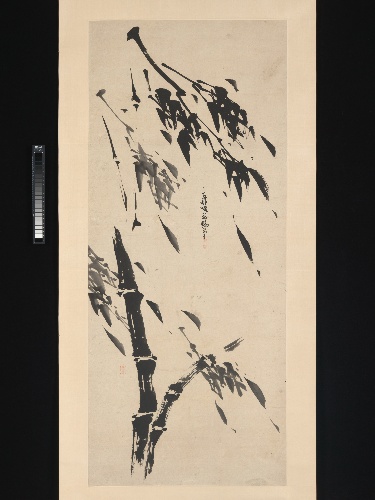
Artist: Taihō Shōkon
Artist bio: 1691–1774
Object type: Hanging scroll
Classification: Paintings
Medium: Hanging scroll; ink on paper
Culture: Japan
Period: Edo period (1615–1868)
Dimensions: Image: 47 1/4 x 21 in. (120 x 53.3 cm)
Department: Asian Art
Credit line: Gift of Florence and Herbert Irving, 2015
Accession year: 2015
Repository: Metropolitan Museum of Art, New York, NY
Tags: Bamboo